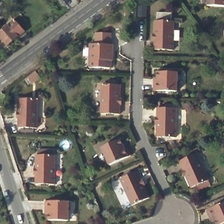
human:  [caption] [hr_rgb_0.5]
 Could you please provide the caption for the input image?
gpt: some buildings and green trees are in a medium residential area .

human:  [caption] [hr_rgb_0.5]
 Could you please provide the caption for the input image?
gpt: some buildings and green trees are in a medium residential area .

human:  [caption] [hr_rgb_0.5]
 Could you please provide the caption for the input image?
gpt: some buildings and green trees are in a medium residential area .

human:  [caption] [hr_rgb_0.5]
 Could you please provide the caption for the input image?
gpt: some buildings and green trees are in a medium residential area .

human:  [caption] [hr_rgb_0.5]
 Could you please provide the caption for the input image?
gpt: some buildings and green trees are in a medium residential area .